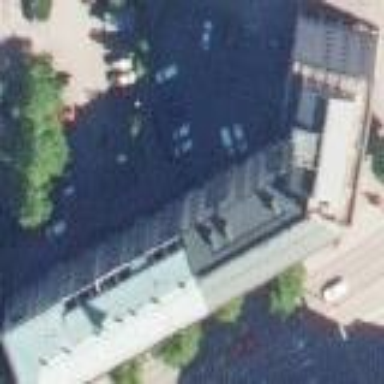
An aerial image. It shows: View of apartment building.